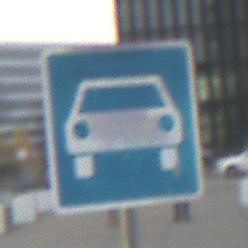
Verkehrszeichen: Kraftfahrstrasse
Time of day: SunriseSunset
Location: Outdoor (Urban)
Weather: PartlyCloudy
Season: NotSpecified
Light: Natural